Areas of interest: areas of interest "Shanghai Guangda Convention and Exhibition Center (East Hall)"
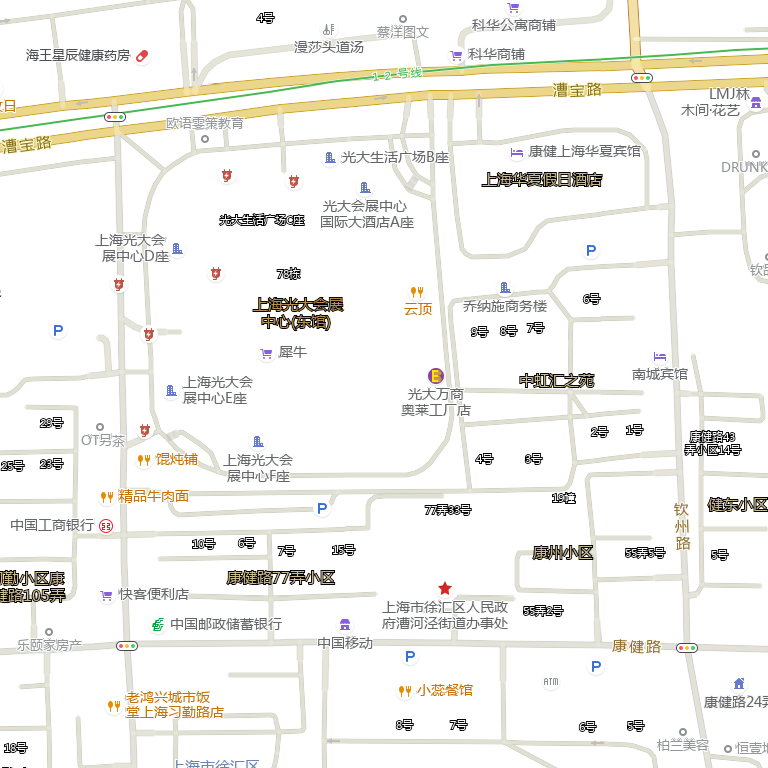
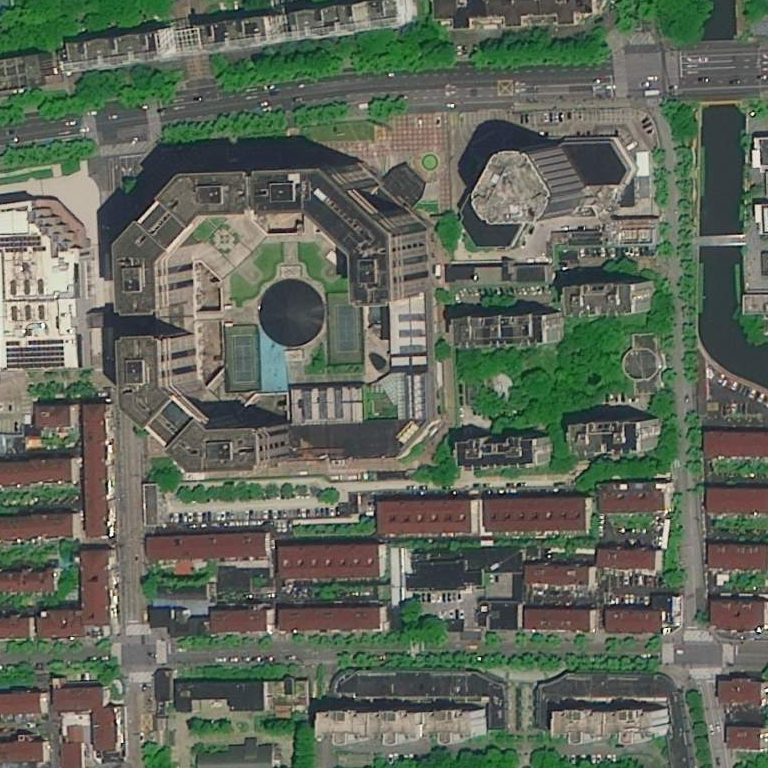